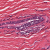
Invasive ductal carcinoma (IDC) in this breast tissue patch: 0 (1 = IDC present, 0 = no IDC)